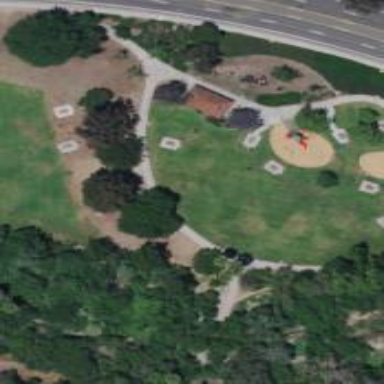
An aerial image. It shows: Park.